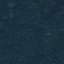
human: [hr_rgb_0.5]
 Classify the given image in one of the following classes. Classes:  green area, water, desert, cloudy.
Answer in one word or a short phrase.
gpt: green area